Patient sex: M
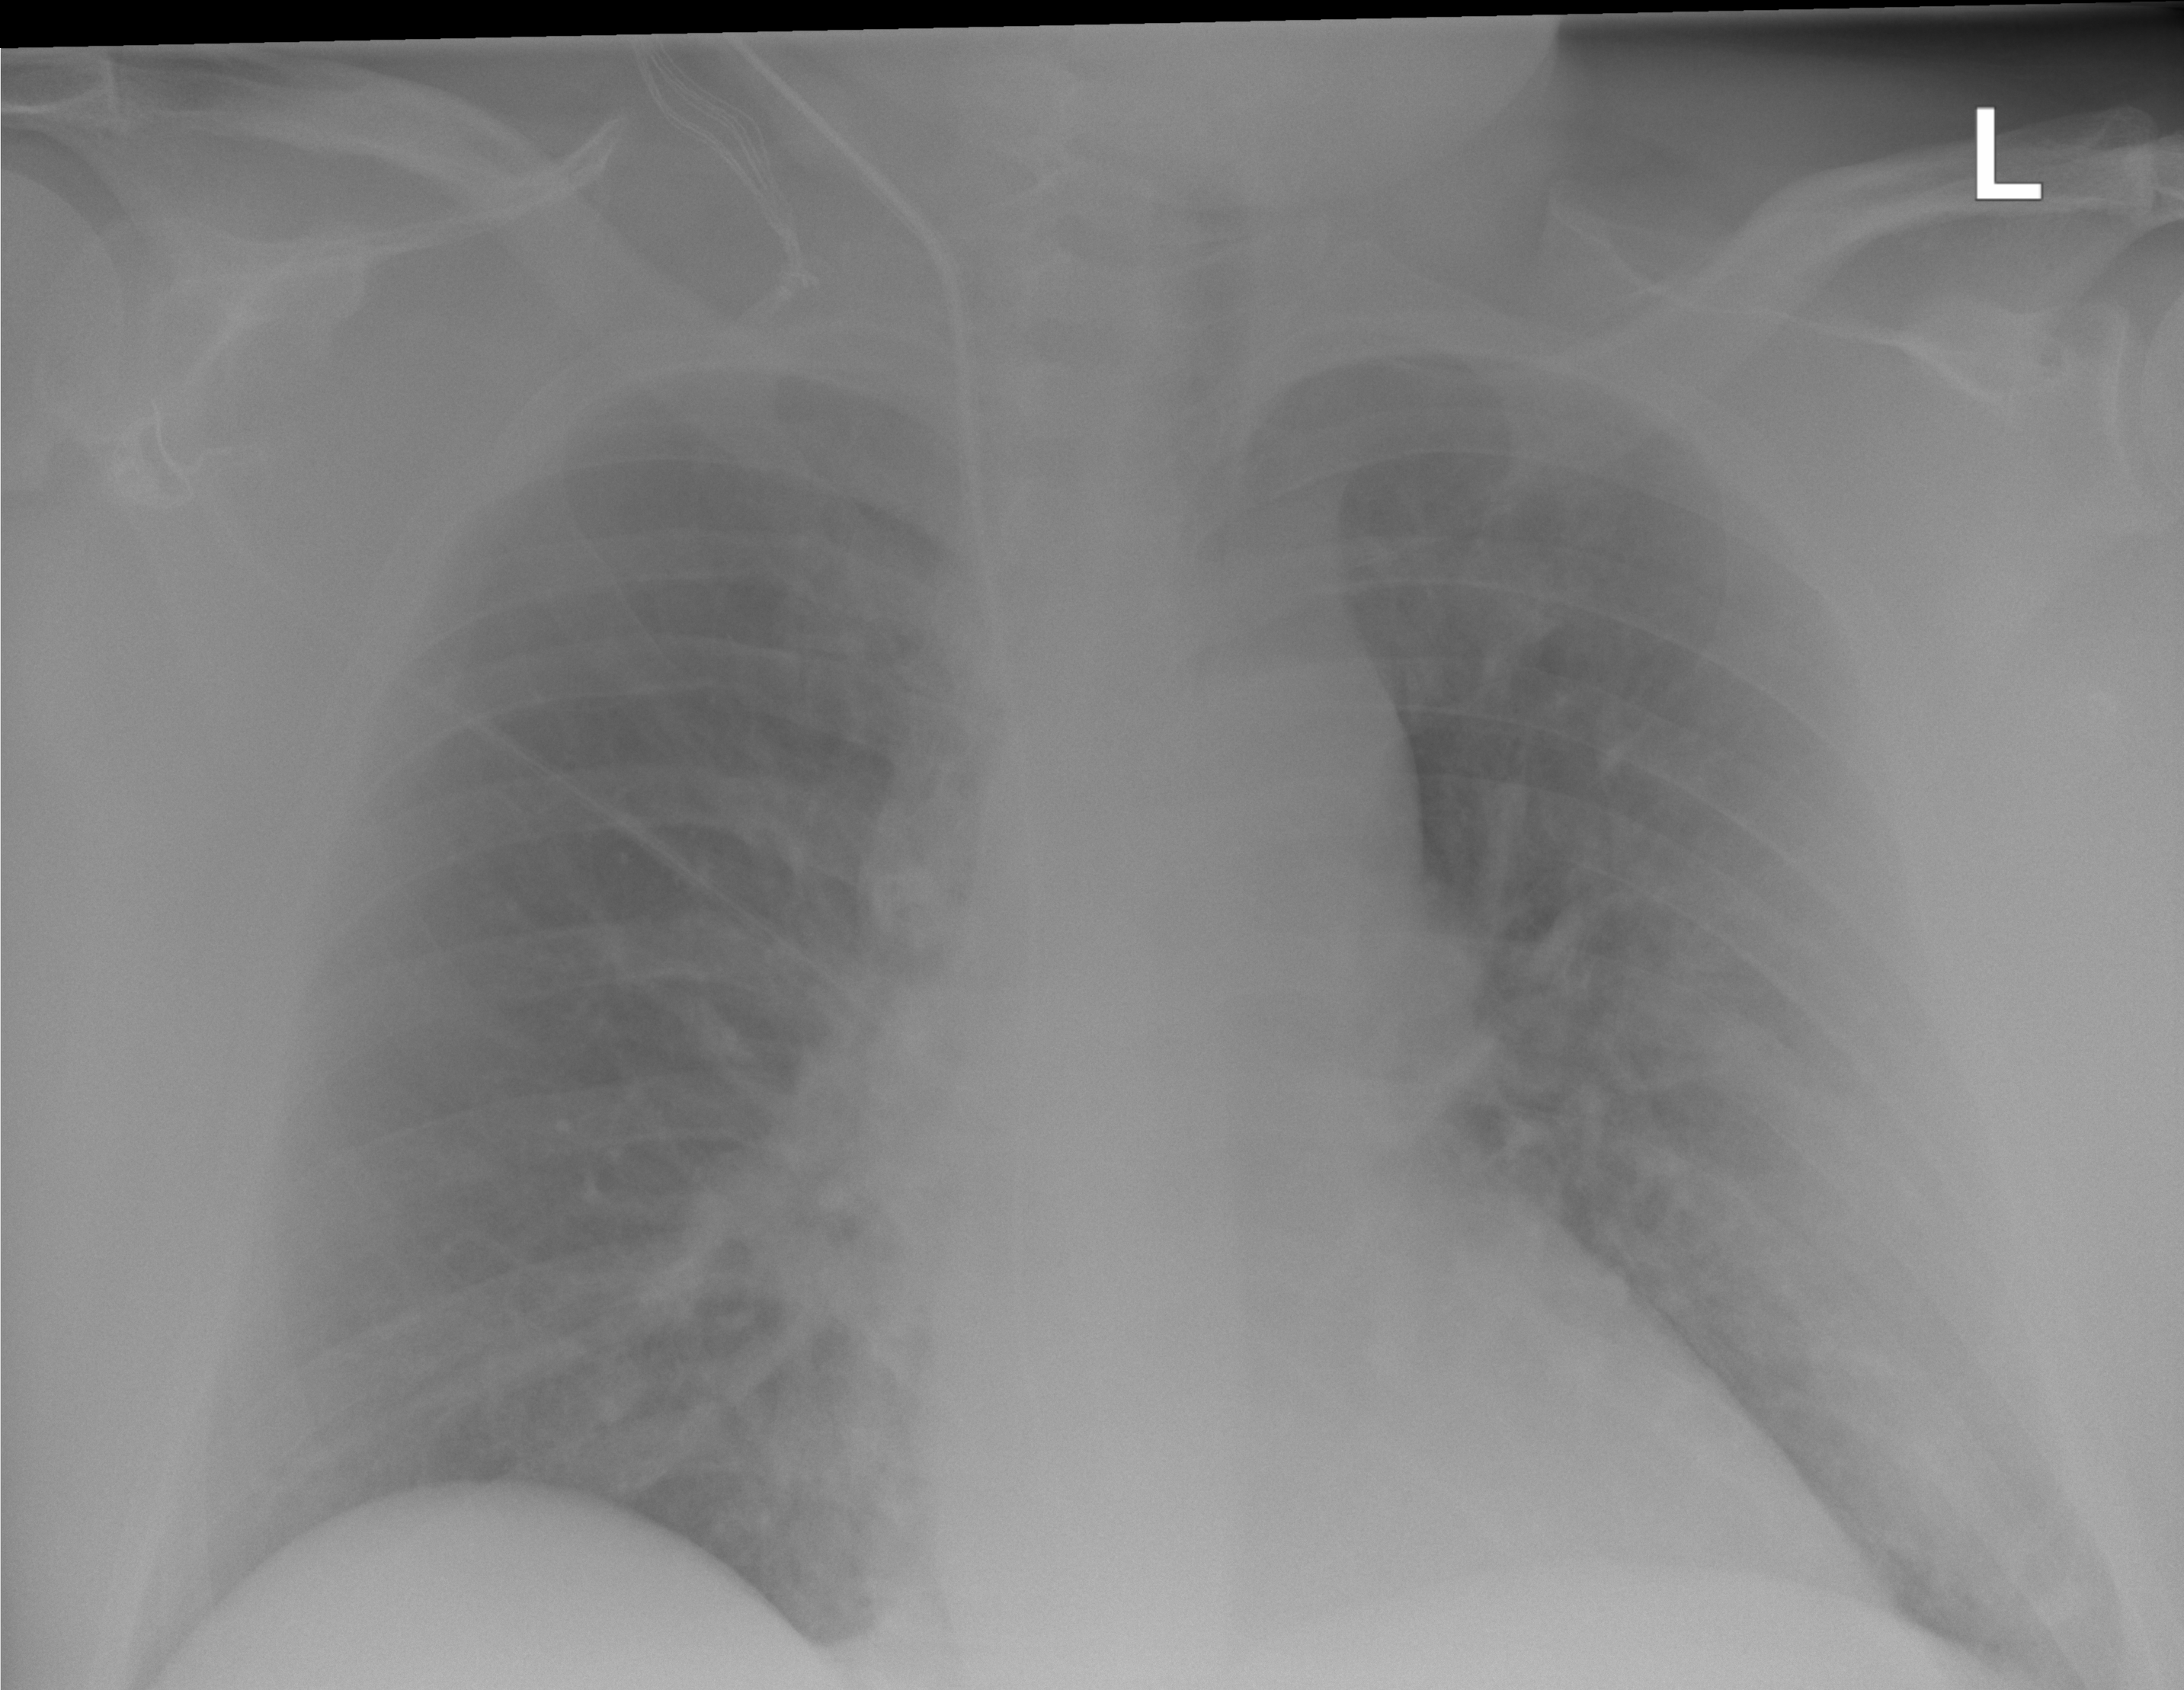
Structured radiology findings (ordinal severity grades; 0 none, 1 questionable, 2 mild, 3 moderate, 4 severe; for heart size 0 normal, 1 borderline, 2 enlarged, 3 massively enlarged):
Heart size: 0
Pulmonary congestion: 1
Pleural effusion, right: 0
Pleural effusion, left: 2
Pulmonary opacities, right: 0
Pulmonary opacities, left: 0
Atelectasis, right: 2
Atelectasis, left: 0